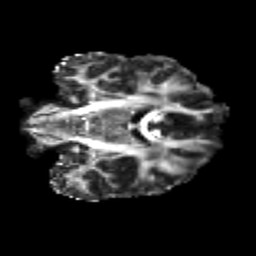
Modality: FA
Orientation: coronal
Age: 23
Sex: male
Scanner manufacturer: siemens
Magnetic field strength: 3 T
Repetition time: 3.5 s
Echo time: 0.113 s